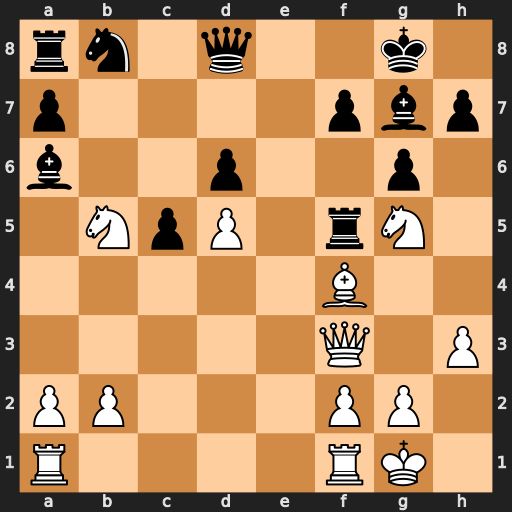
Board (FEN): rn1q2k1/p4pbp/b2p2p1/1NpP1rN1/5B2/5Q1P/PP3PP1/R4RK1
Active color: w
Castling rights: -
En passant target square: -
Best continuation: Nxd6 Qxd6 Bxd6